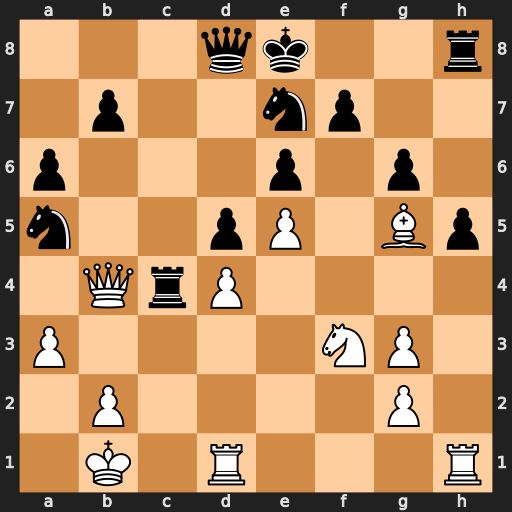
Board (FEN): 3qk2r/1p2np2/p3p1p1/n2pP1Bp/1QrP4/P4NP1/1P4P1/1K1R3R
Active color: w
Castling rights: k
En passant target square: -
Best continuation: Bxe7 Qxe7 Qxa5